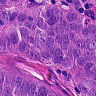
Metastatic tissue present: yes